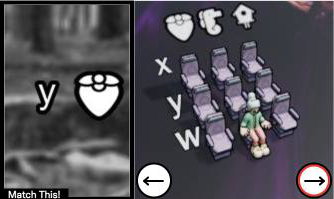
Task: seats
Answer: no